Question: If column 'id' contains "(Slot" then slot no. should be extracted in 'Output' column from the 'id' column else if column 'id' contains "PR GRP" then 1st slot no. should be extracted in 'Output' column from the 'grp' column. Positions of Slot No. are fixed i.e in 1st case need to extract 7 characters from the location where '(Slot" found and then remove '(' to get the slot no. In 2nd case 1st Slot No. would always be found at 6th place and will have 6 characters as well.
'''
id grp Output
Alpha-old-1_MOD (Slot01) - Slot01
Alpha-old-1_PR GRP1 MOD (Slot07);MOD (Slot08) Slot07
Beta-new-1_PR GRP2 MOD (Slot13);MOD (Slot14) Slot13
Beta-old-1_MOD (Slot03) - Slot03
'''
Expected output:
]
<URL>
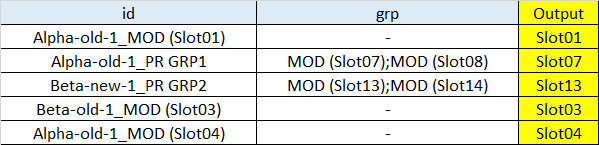
Answer: Try with 'str.extract' and 'str.split':
'''
df["output"] = df["id"].str.extract("(Slot\d+)").fillna(df["grp"].str.extract("(Slot\d+)"))
df["status"] = df["id"].str.split("_MOD|_PR GRP").str[0].str.split("-").str[1]
df["name"] = df["id"].str.split("_MOD|_PR GRP").str[0]
>>> df
id grp output status 0 Alpha-old-1_MOD (Slot01) - Slot01 old
1 Alpha-old-1_PR GRP1 MOD (Slot07);MOD (Slot08) Slot07 old
2 Beta-new-1_PR GRP2 MOD (Slot13);MOD (Slot14) Slot13 new
3 Beta-old-1_MOD (Slot03) - Slot03 old
name
0 Alpha-old-1
1 Alpha-old-1
2 Beta-new-1
3 Beta-old-1
'''